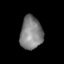
Tissue: lung
Cell type: Others
Senescence score: 0.2265
Nuclear area (px): 727
Mean DAPI intensity: 128.585